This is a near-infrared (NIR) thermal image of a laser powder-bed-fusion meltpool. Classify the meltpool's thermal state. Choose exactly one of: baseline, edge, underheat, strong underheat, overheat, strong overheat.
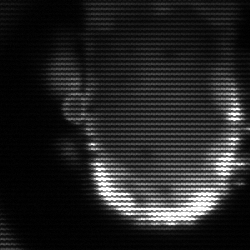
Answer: baseline